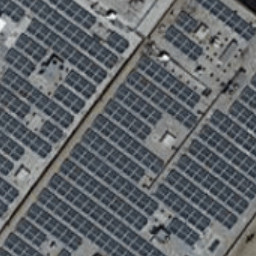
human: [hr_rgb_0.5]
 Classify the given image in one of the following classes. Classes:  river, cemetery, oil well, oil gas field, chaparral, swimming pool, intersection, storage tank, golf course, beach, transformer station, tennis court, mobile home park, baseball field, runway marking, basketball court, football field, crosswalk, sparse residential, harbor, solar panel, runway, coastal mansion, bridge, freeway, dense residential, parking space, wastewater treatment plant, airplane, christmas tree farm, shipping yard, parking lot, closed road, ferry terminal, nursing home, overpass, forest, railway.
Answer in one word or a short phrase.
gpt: solar panel